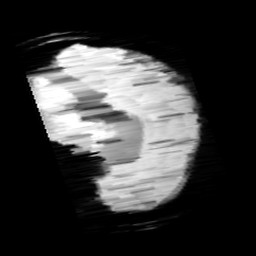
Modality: minIP
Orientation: sagittal
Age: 13
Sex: female
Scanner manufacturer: siemens
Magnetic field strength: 3 T
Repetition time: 0.027 s
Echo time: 0.02 s